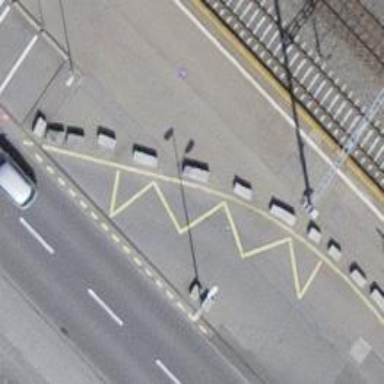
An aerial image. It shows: Public transport stop position.